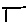
Label: line